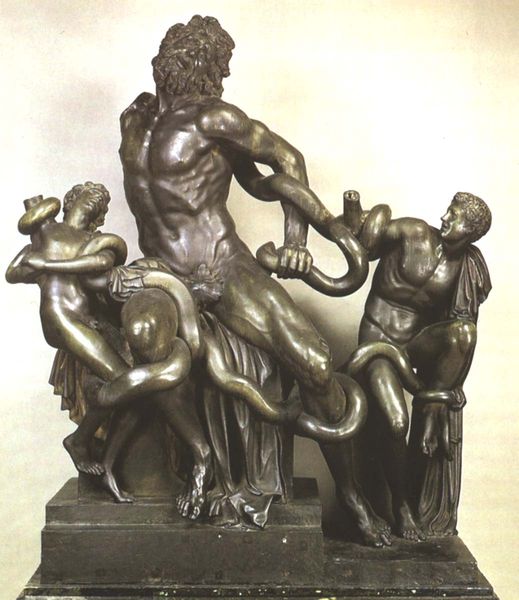
Titel: Laokoon (nach der Statue im Vatikan)
Künstler: Francesco Primaticcio
Institution: Fontainebleau, Schloß
Schlagwörter: akt, gruppe, kampf, mann, nackt, tuch, alt, bart, arm, sockel, tod, sitzend, vater, skulptur, statue, knaben, figuren, metall, bronze, plastik, podest, antike, schlange, rom, sterben, schlangen, vatikan, guss, sohn, söhne, lunge, feigenblatt, troja, jünglinge, torsion, seher, laokoon, armlos, prieste, riesenschlange, kmpf, erwürgen, rekontruktion